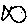
Label: fish